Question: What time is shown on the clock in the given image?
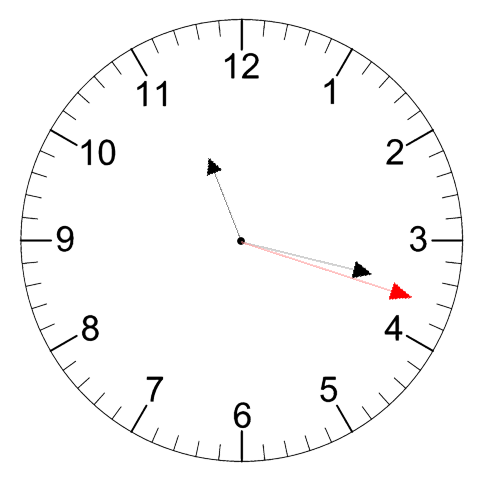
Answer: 11:17:18